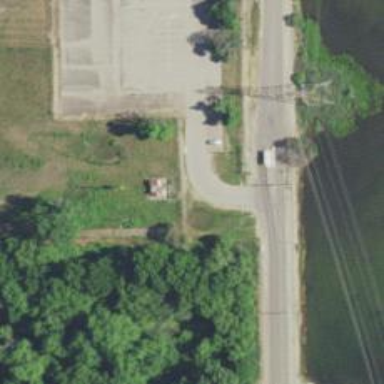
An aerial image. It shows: Driveway leading to service road.